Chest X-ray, AP view. Patient: 70 years old, sex M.
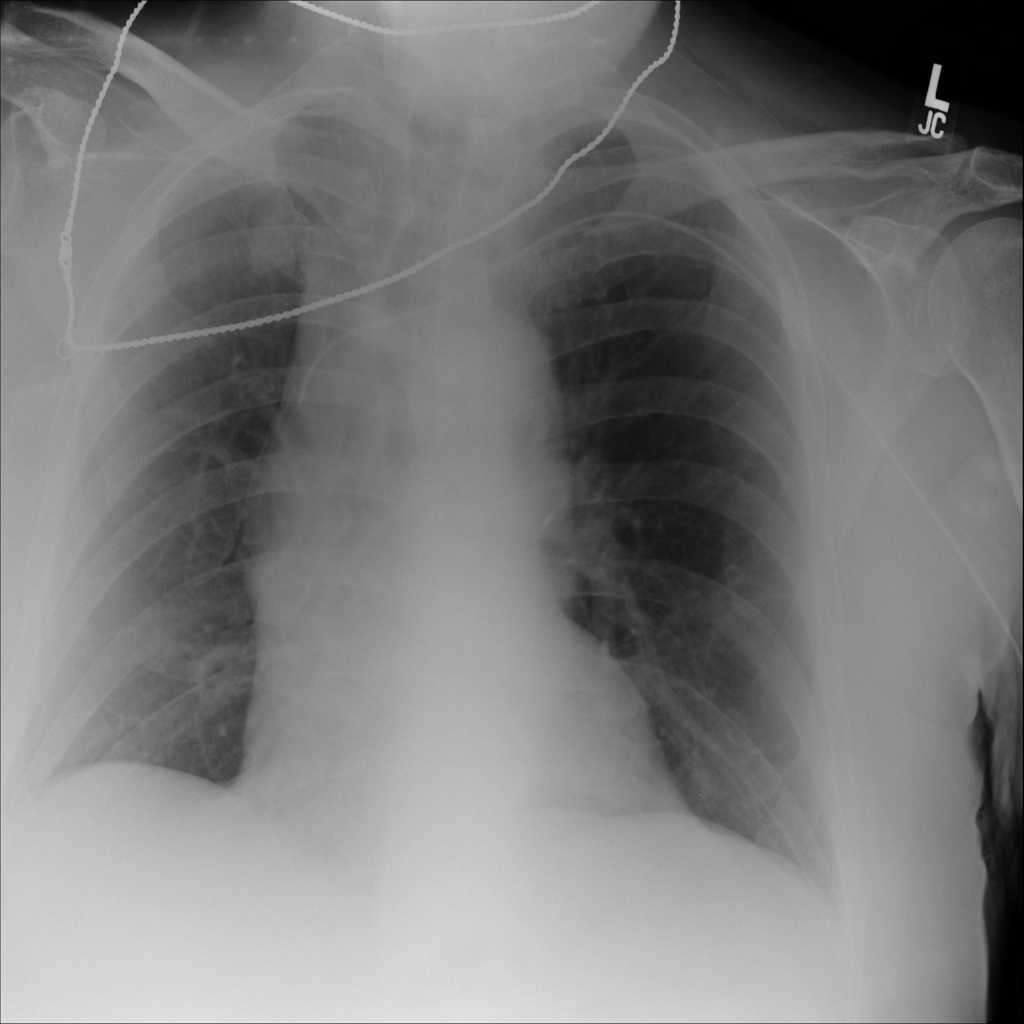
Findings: No Finding